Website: macys
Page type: billing-address
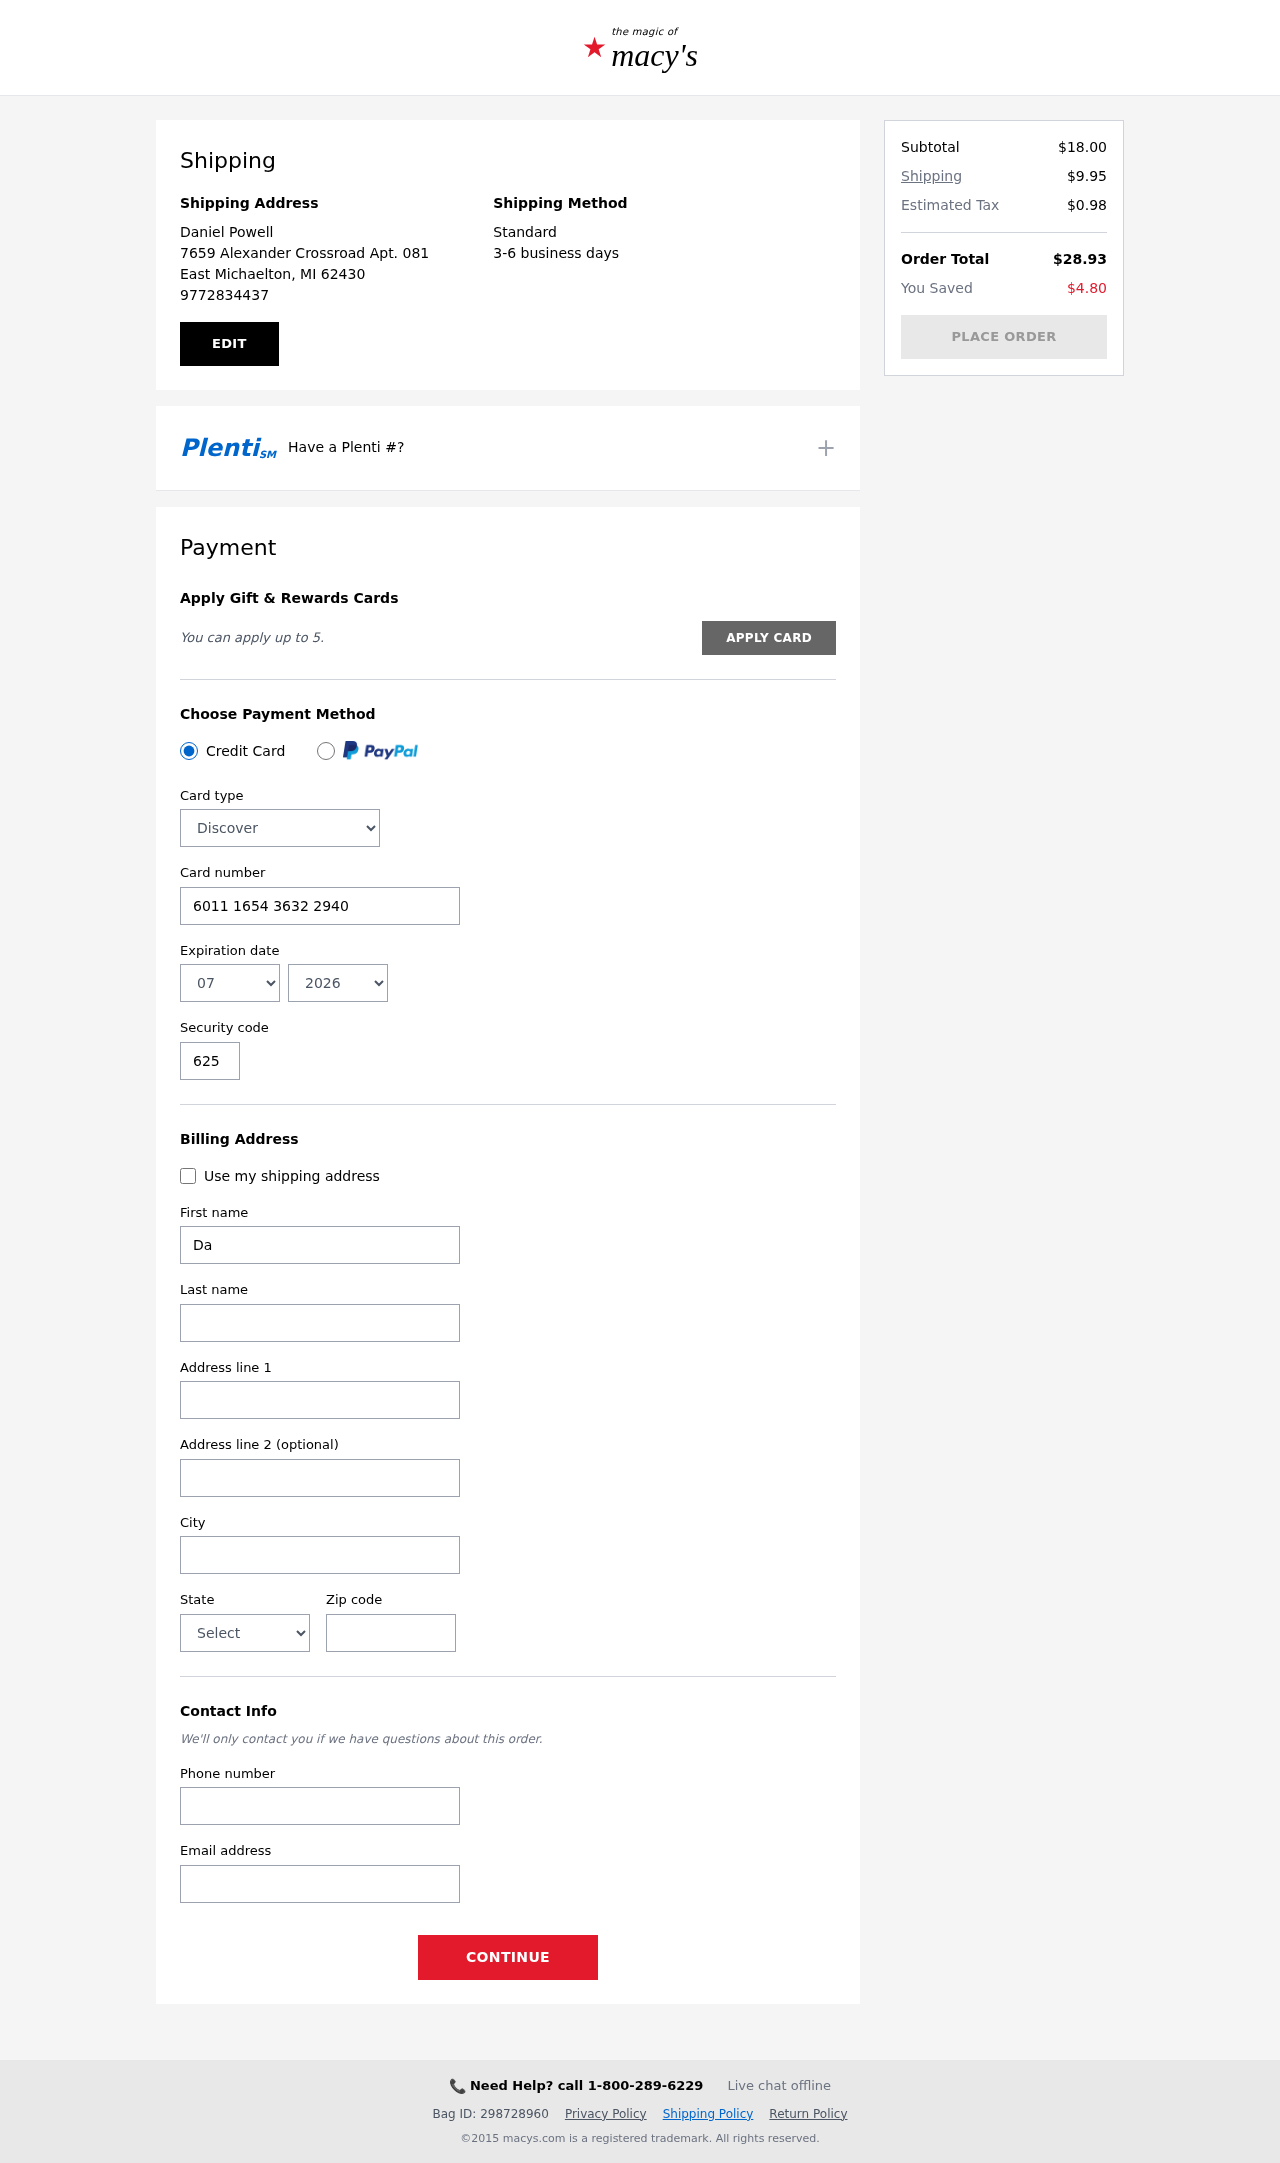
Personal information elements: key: PII_CARD_CVV
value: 625
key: PII_CARD_EXPIRY_MONTH
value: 07
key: PII_CARD_EXPIRY_YEAR
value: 26
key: PII_CARD_NUMBER
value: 6011 1654 3632 2940
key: PII_CARD_TYPE
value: Discover
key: PII_CITY
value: East Michaelton
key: PII_CITY_STATE_ZIP
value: East Michaelton, MI 62430
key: PII_EMAIL
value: danielpowell@gmail.com
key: PII_FIRSTNAME
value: Daniel
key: PII_FULLNAME
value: Daniel Powell
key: PII_LASTNAME
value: Powell
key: PII_PHONE
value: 9772834437
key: PII_POSTCODE
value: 62430
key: PII_STATE
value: Michigan
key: PII_STREET
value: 7659 Alexander Crossroad Apt. 081
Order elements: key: ORDER_SUBTOTAL
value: $18.00
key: ORDER_SHIPPING_COST
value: $9.95
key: ORDER_TAX
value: $0.98
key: ORDER_TOTAL
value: $28.93
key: ORDER_SAVINGS
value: $4.80